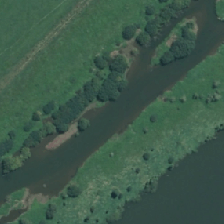
Land cover: lake_pond